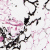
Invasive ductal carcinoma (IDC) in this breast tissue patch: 0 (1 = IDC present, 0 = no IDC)